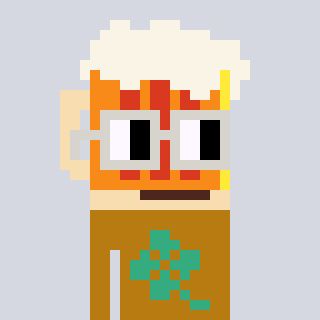
a pixel art character with square light gray glasses, a beer-shaped head and a gold-colored body on a cool background